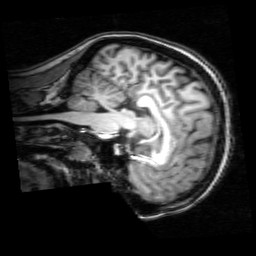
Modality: T1w
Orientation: sagittal
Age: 23
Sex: female
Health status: healthy
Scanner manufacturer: philips
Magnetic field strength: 3 T
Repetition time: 0.008 s
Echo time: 0.0037 s